Question: I'm trying to overlay bar graphs in 'ggplot2'
My current code produces a bar plot but they are stacked on top of each other. I dont want this, I would like them overlaid so I can see the differences in each bar height.
Code:
'''
library(ggplot2)
library(reshape)
x = c("Band 1", "Band 2", "Band 3")
y1 = c("1","2","3")
y2 = c("2","3","4")
to_plot <- data.frame(x=x,y1=y1,y2=y2)
melted<-melt(to_plot, id="x")
print(ggplot(melted,aes(x=x,y=value,fill=variable)) + geom_bar(stat="identity", alpha=.3))
'''
Stacked output:

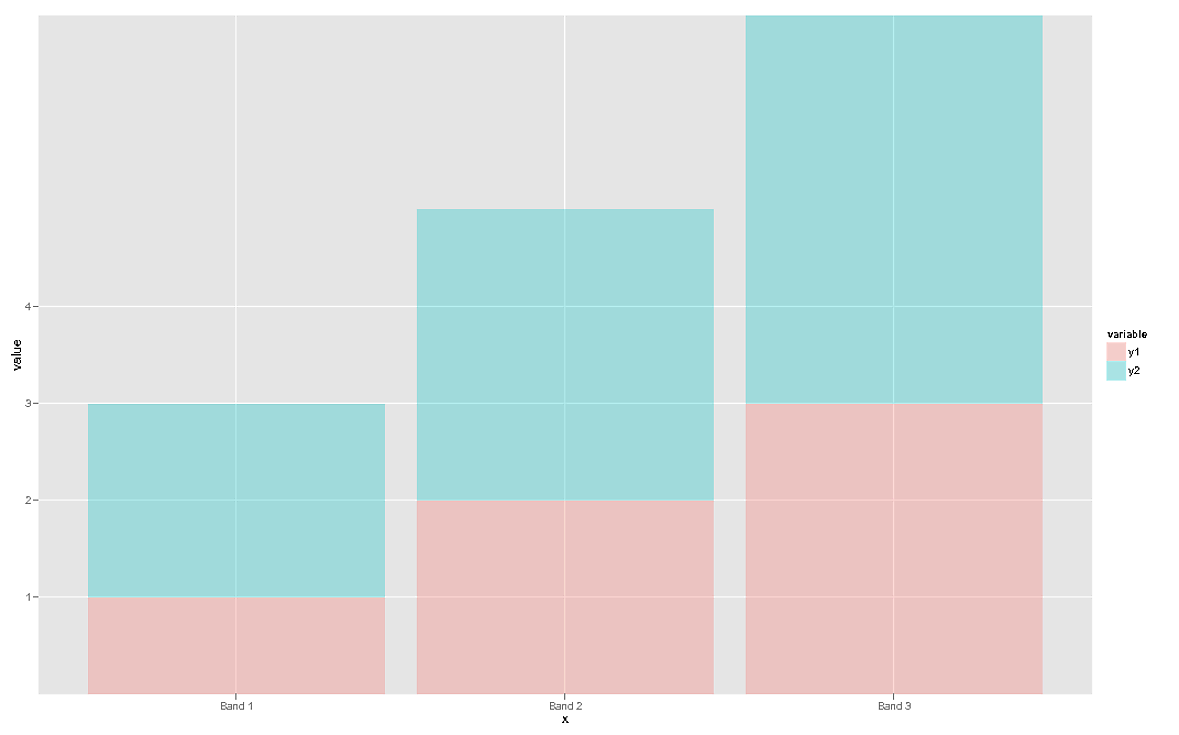
Answer: Try adding 'position = "identity"' to your 'geom_bar' call. You'll note from '?geom_bar' that the default position is 'stack' which is the behavior you're seeing here.
When I do that, I get:
'''
print(ggplot(melted,aes(x=x,y=value,fill=variable)) +
geom_bar(stat="identity",position = "identity", alpha=.3))
'''

And, as noted below, probably 'position = "dodge"' would be a nicer alternative: